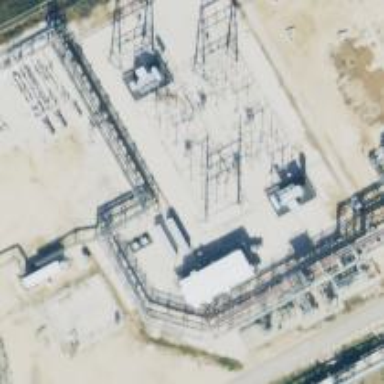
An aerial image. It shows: Switch used for power control.